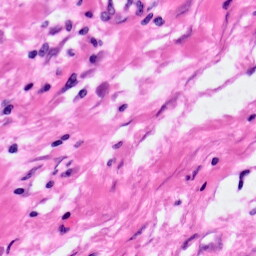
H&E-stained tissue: Pancreatic